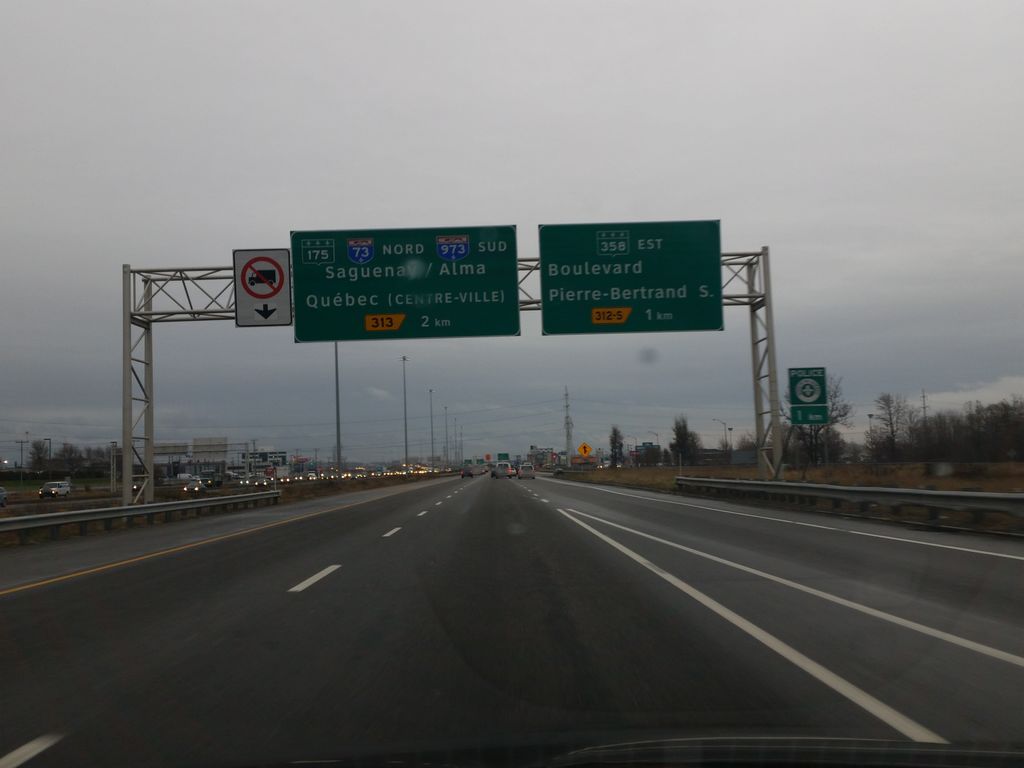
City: quebec_city